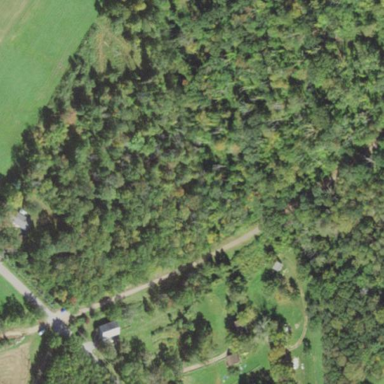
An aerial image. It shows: Serene woodland landscape.